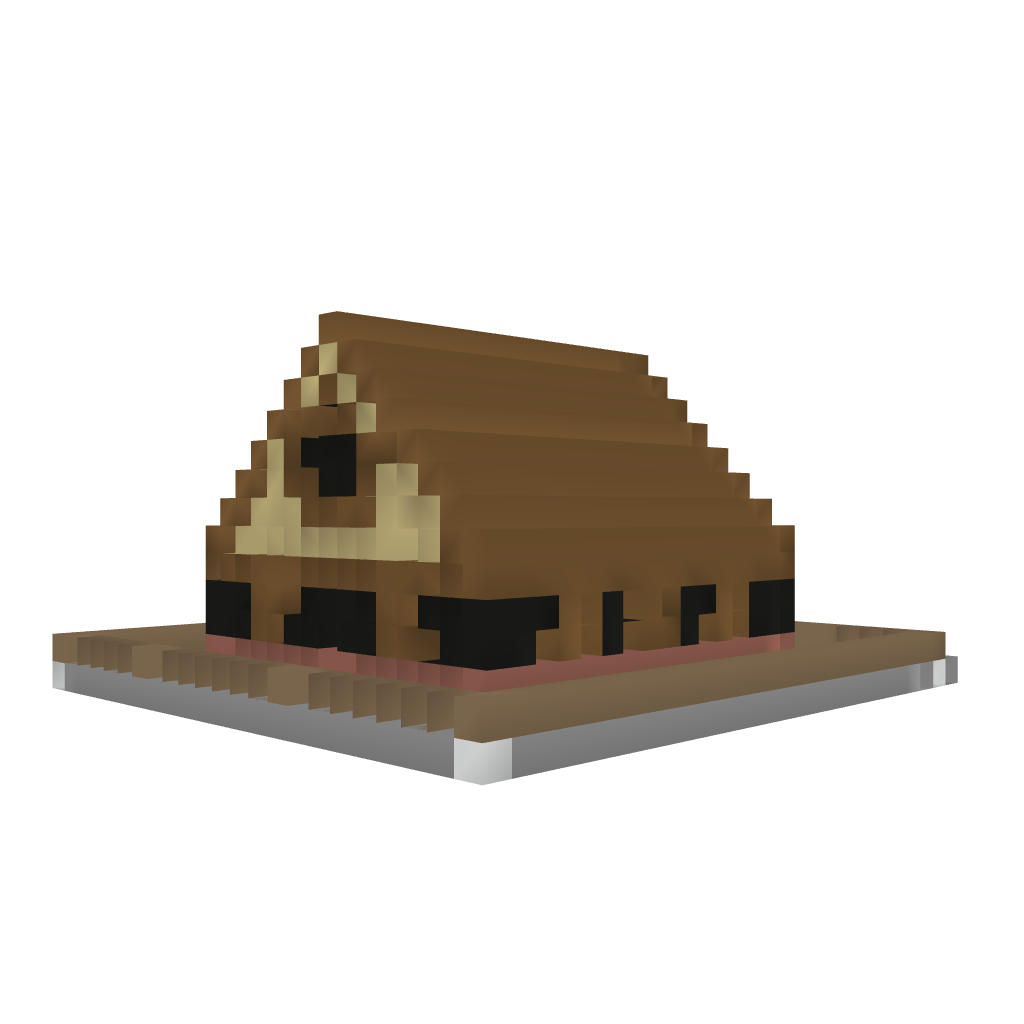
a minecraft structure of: Simple House 01